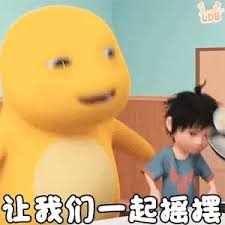
Label: nailong